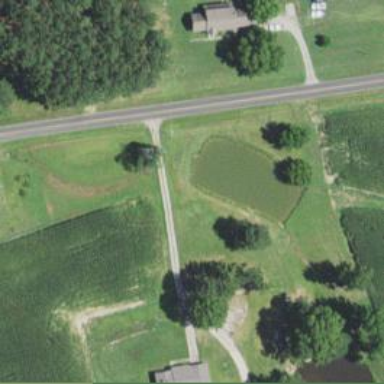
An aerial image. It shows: Driveway leading to service road.